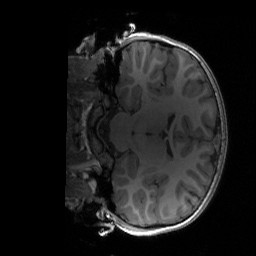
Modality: T1w
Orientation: coronal
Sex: male
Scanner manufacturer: siemens
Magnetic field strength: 3 T
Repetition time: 1.9 s
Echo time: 0.00243 s